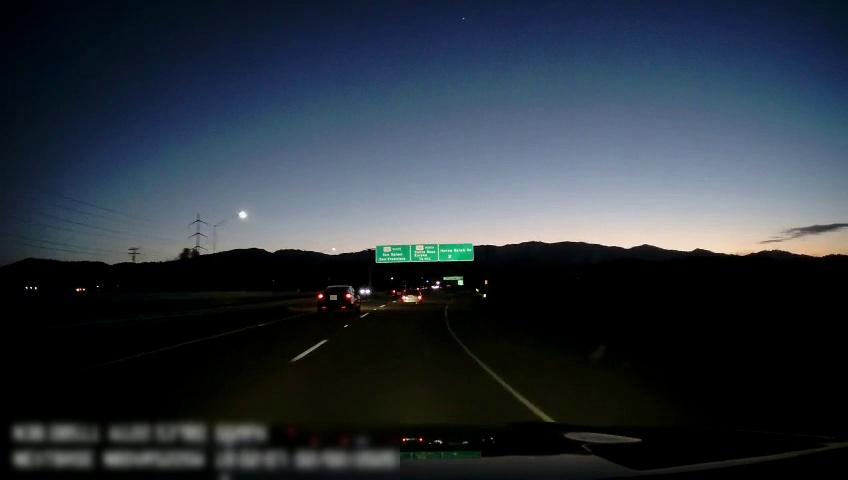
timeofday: Dusk/Dawn/Twilight
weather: Other
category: Drivable Space
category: Drivable Space
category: Vehicles | Car
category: Vehicles | SUV
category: Vehicles | Car
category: Vehicles | Car
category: Lanes | Alternate Lane
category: Lanes | Current Lane
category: Lanes | Current Lane
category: Traffic | Signs
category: Traffic | Signs
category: Traffic | Signs